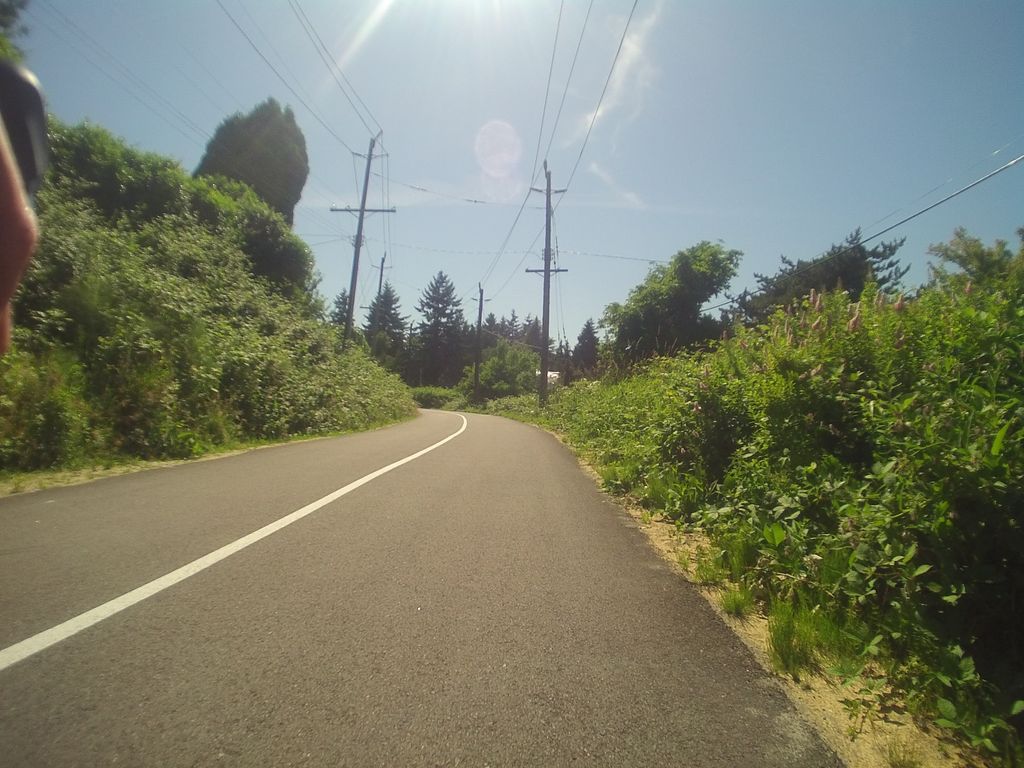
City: vancouver